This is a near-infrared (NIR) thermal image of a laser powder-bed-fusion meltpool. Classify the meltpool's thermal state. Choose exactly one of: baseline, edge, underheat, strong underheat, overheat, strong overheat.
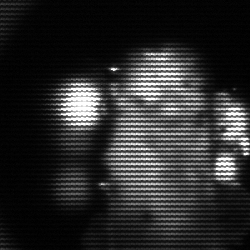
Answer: strong underheat